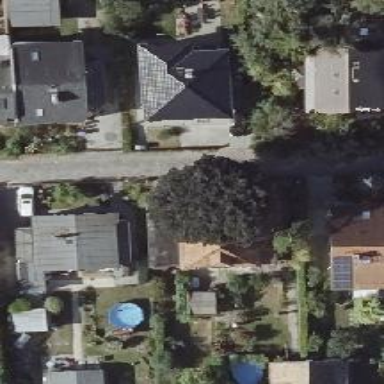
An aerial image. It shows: Asphalt road in residential area.